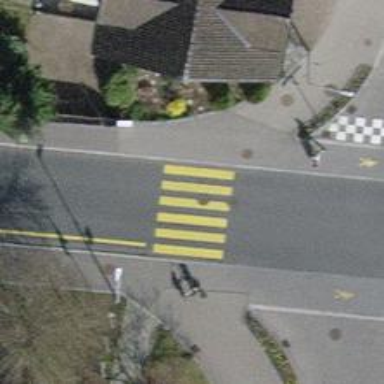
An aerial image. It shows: Kerb barrier.